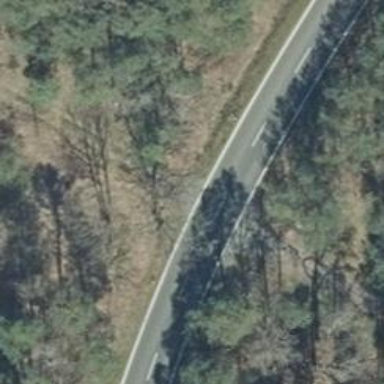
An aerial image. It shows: Secondary road with asphalt surface.